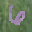
Label: 6